Interaction volume radius: 5 \u00c5
Interaction volume height: 25 \u00c5
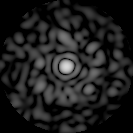
Disorder parameter: 0.83